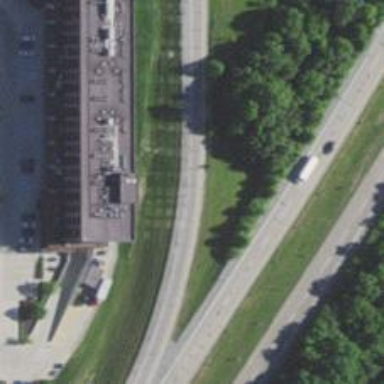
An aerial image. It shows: Onramp to primary link highway.